Interaction volume radius: 10 \u00c5
Interaction volume height: 40 \u00c5
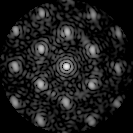
Disorder parameter: 0.3457